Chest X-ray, PA view. Patient: 50 years old, sex M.
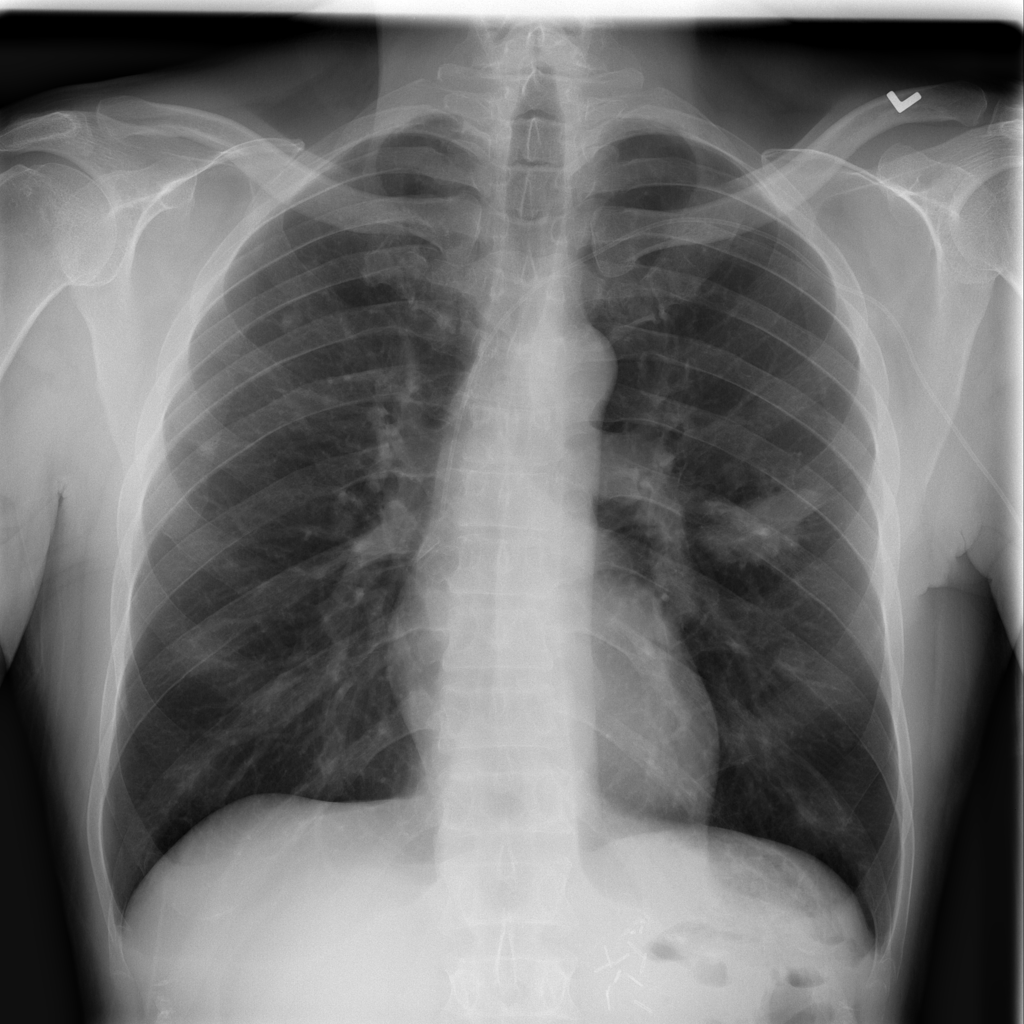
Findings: No Finding